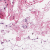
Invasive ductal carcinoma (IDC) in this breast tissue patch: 0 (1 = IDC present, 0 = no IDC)